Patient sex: M
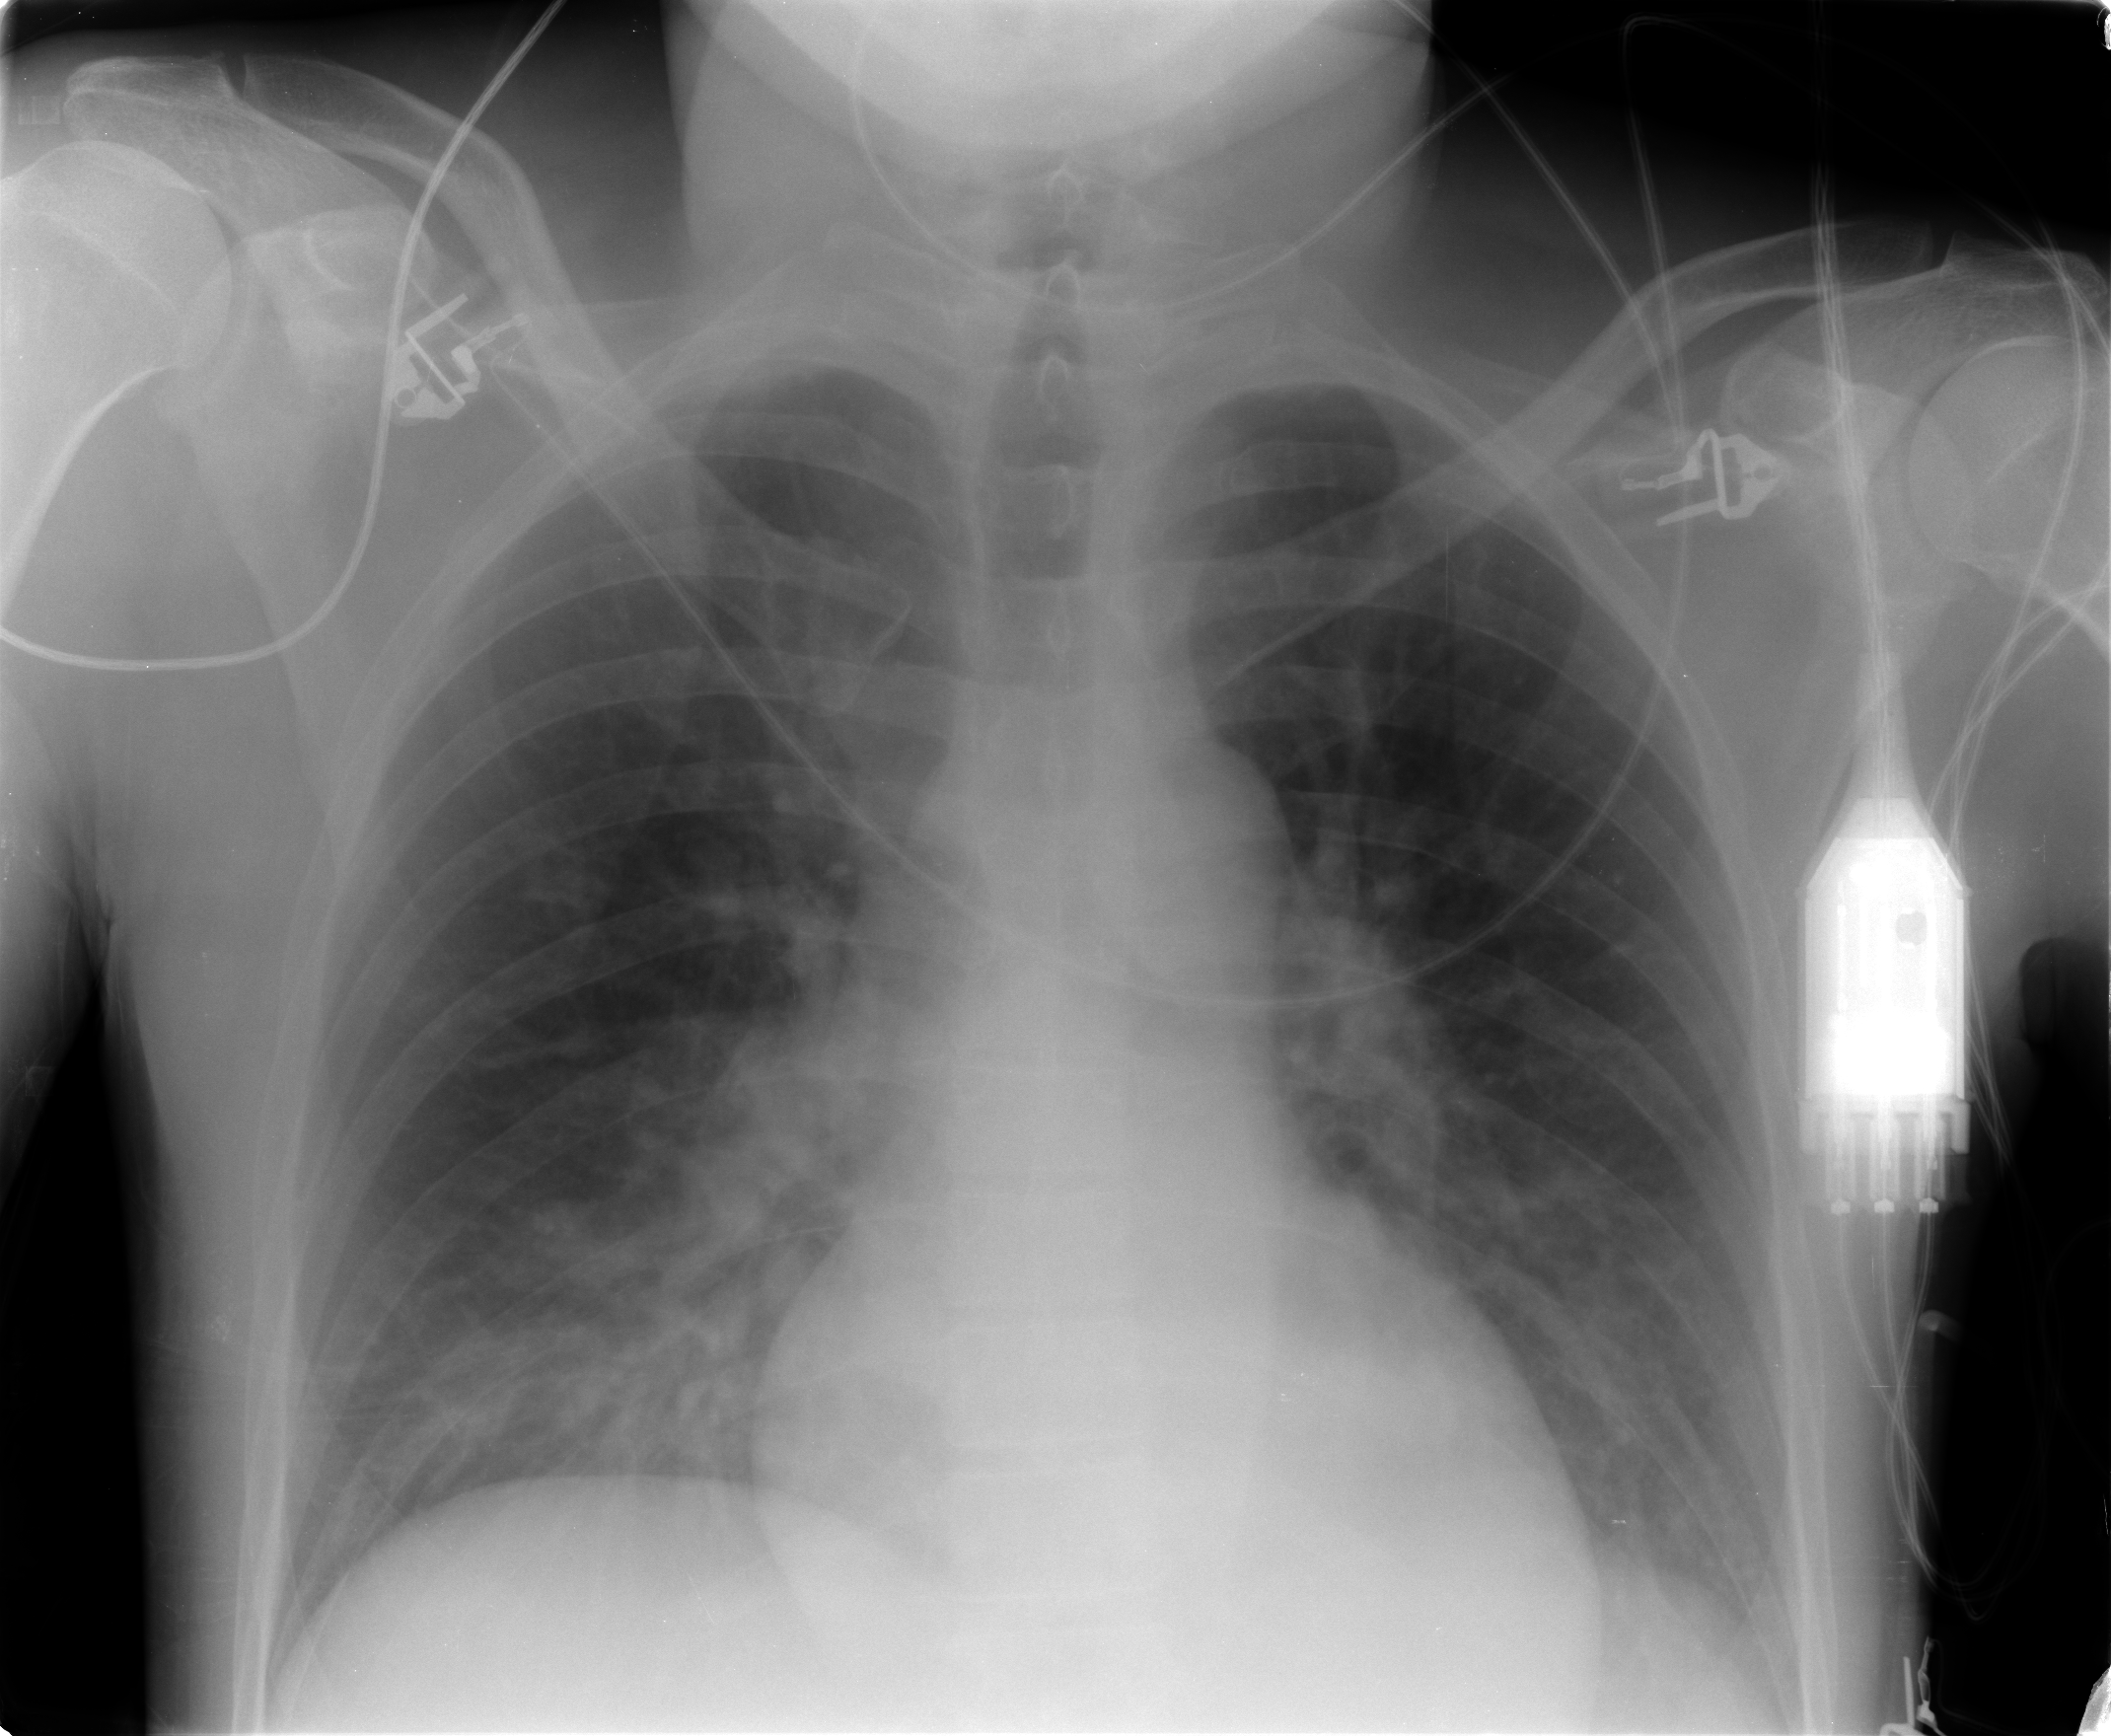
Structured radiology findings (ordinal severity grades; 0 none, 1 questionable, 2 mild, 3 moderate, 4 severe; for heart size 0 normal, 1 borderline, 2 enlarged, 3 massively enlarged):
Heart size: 0
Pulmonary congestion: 0
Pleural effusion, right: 0
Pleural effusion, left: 0
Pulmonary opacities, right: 3
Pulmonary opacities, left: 2
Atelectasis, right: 2
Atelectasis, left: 0